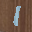
Label: 1